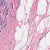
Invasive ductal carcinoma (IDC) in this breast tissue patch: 1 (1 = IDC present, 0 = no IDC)